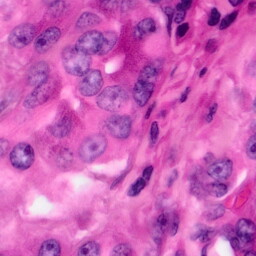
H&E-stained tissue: Pancreatic